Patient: sex F, age 86
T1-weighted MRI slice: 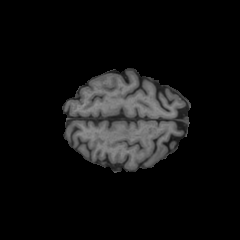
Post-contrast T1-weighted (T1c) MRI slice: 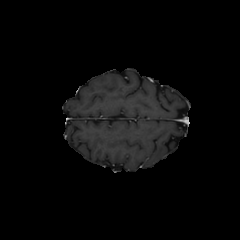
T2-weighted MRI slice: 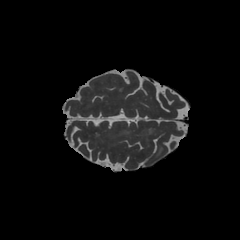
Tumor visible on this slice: yes
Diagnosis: Glioblastoma, IDH-wildtype
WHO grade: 4